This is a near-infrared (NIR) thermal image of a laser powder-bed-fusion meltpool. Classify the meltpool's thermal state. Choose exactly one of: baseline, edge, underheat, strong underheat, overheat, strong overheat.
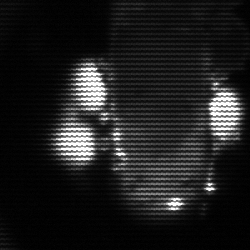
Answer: strong underheat